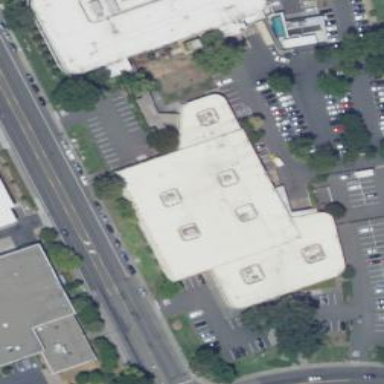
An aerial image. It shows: Industrial building.